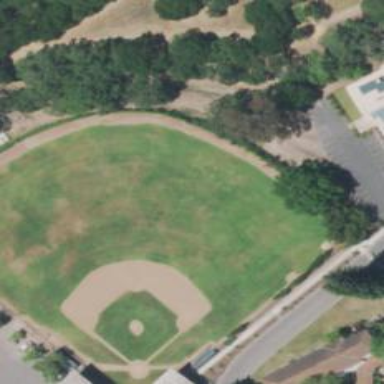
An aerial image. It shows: Baseball pitch for leisure land.